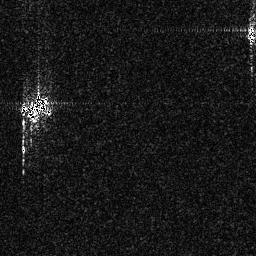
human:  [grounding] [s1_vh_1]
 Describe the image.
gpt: In the satellite image, there is  <ref>1 medium ship </ref> <box>[[7, 36, 19, 45, 0]]</box> located at left.